Question: I am using autoform in my project and getting this error when I open the form
Not sure if this is because of any versions or dependency, my autoform is not working and I am getting this error, I have the screenshot and the schema code, form code below,

'''
<template name="assesmentNew">
{{#ionModal customTemplate=true}}
{{# autoForm collection="Assesments" id="assesments-new-form" type="insert"}}
<div class="bar bar-header bar-stable">
<button data-dismiss="modal" type="button" class="button button-clear">Cancel</button>
<h2 class="title">New Assesment</h2>
<button type="submit" class="button button-positive button-clear">Save</button>
</div>
<div class="content has-header overflow-scroll">
{{> afQuickField name="name" }}
{{> afQuickField name="email"}}
{{> afQuickField name="category"}}
{{> afQuickField name="location"}}
</div>
{{/autoForm}}
{{/ionModal}}
</template>
'''
'''
Assesments = new Mongo.Collection('assesments');
Assesments.before.insert(function (userId, doc) {
doc.createdAt = new Date();
});
Assesments.attachSchema(new SimpleSchema({
name: {
type: String,
label: 'First Name',
autoform: {
'label-type': 'floating',
placeholder: 'First Name'
}
},
email: {
type: String,
label: 'Email',
autoform: {
'label-type': 'floating',
placeholder: 'Email'
}
},
category: {
type: String,
label: 'Category',
optional: true,
autoform: {
options: [
{value: 'General', label: 'General'},
{value: 'Reported', label: 'Reported'},
{value: 'Follow Up', label: 'Follow Up'}
],
type: 'select-radio'
}
},
assesmentDate: {
type: Date,
label: 'Assesment Date',
optional: true
},
location: {
type: String,
label: 'Location',
autoform: {
'label-type': 'floating',
placeholder: 'Location'
},
max: 200
},
createdBy: {
type: String,
autoValue: function() {
return this.userId
}
}
}
));
if (Meteor.isServer) {
Assesments.allow({
insert: function (userId, doc) {
return true;
},
update: function (userId, doc, fieldNames, modifier) {
return true;
},
remove: function (userId, doc) {
return true;
}
});
}
'''
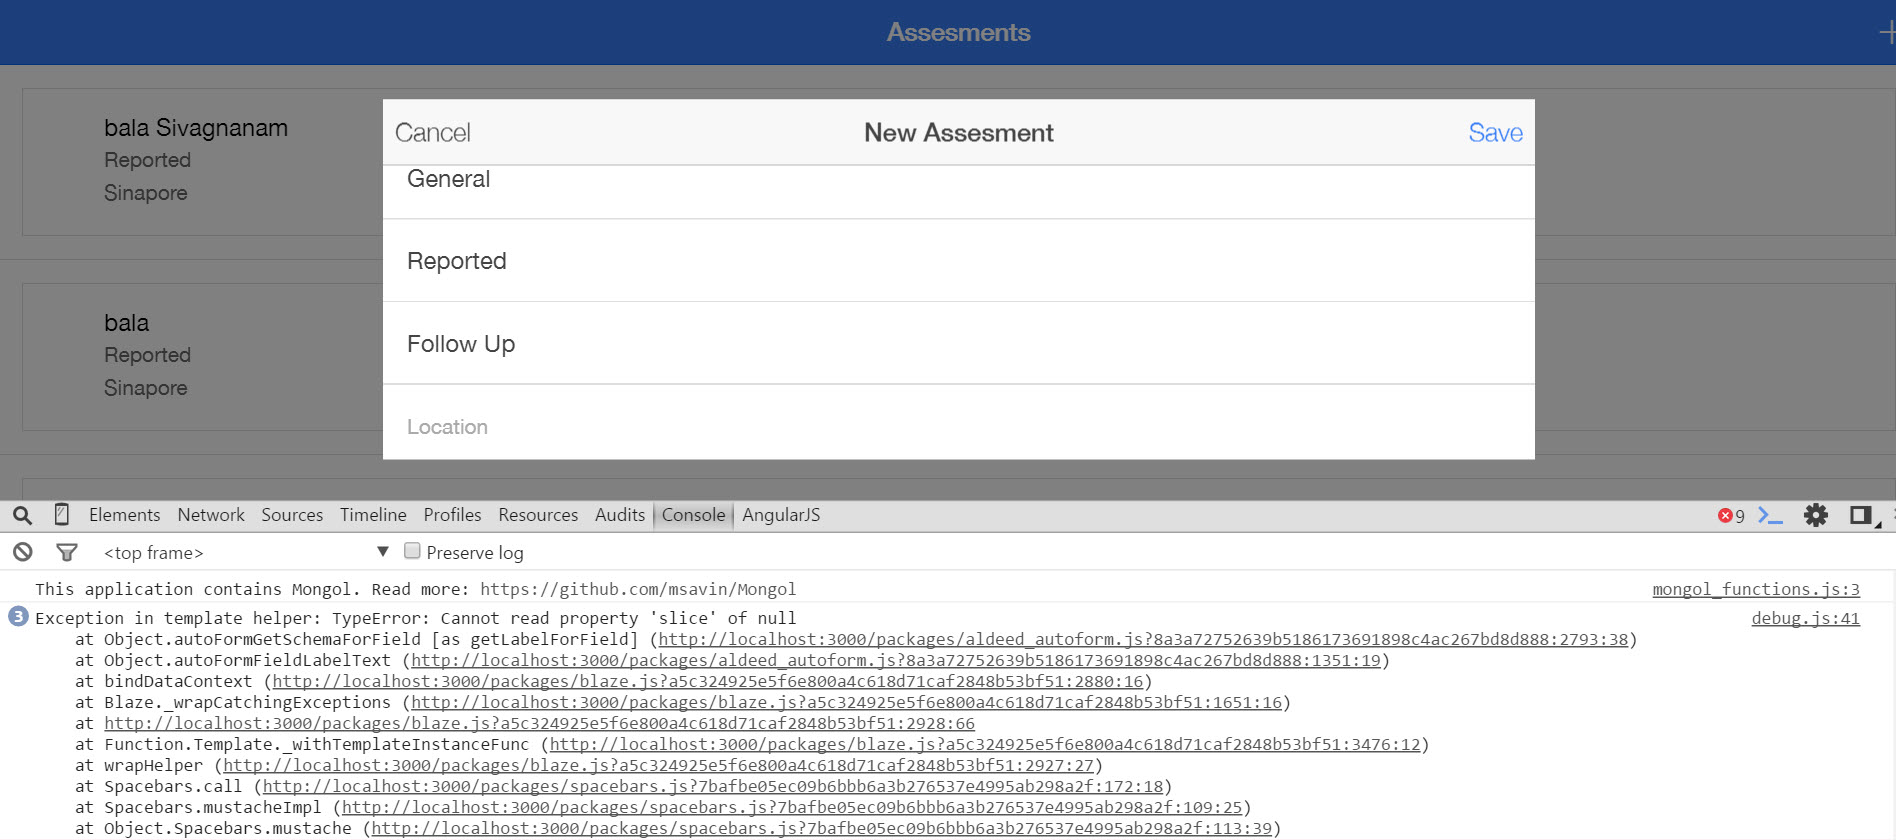
Answer: This is a issue with the new patch for autoform-ionic to the new versions of autoform.
Apparently some labels are skipped, some not (see <URL>, all your schema fields that are being rendered by autoform must have a label-type option defined:
'''
...
autoform: {
'label-type': 'placeholder',
placeholder: 'Linha'
}
'''